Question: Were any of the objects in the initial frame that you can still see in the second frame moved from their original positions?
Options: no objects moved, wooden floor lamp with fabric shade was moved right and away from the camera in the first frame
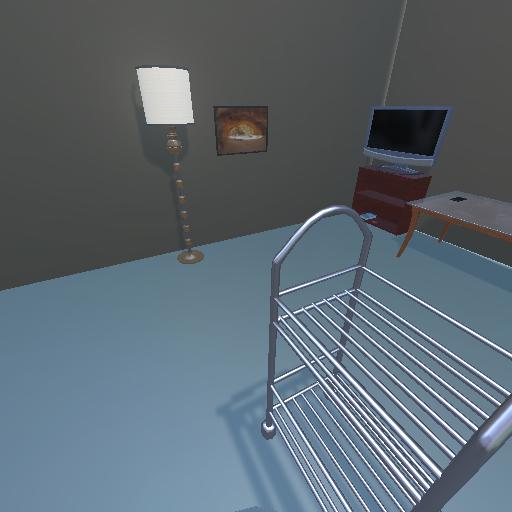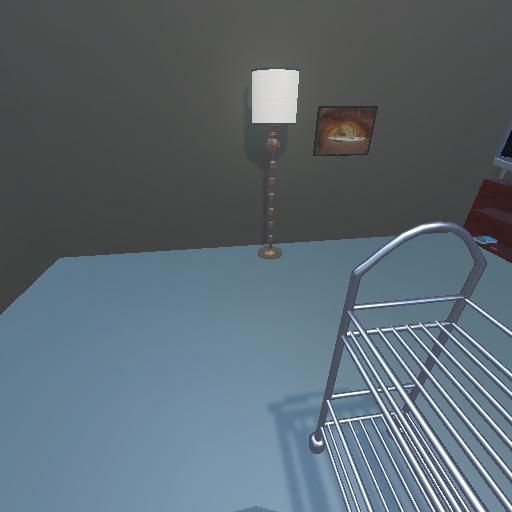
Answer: no objects moved